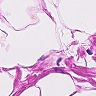
Metastatic tissue present: no